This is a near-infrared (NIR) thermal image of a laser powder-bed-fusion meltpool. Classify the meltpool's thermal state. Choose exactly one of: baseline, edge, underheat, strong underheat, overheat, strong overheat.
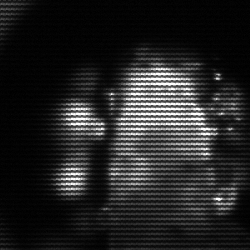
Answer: strong underheat